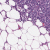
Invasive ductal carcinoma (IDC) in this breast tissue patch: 1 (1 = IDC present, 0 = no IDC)